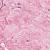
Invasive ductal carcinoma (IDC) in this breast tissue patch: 0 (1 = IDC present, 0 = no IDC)